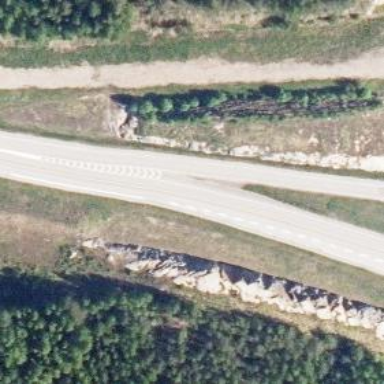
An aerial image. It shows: Asphalt motorway of trunk classification.